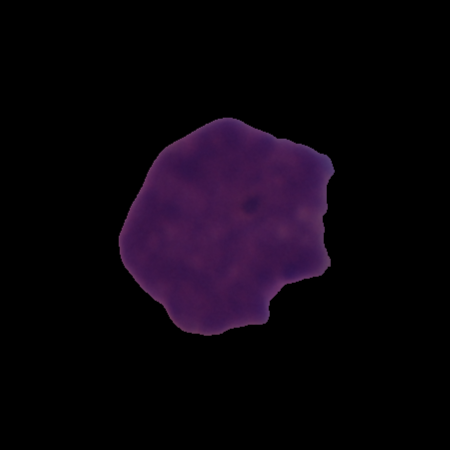
Label: cancer